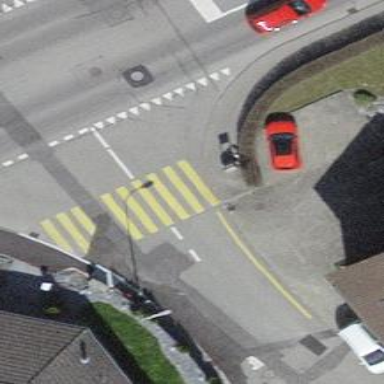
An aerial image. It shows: Marked crossing on the road.